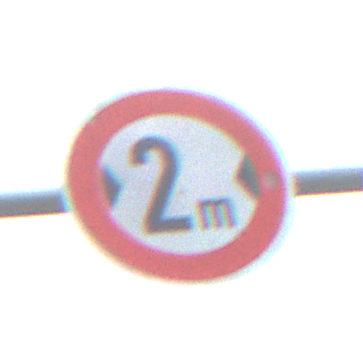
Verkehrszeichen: TatsaechlicheBreite2
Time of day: MorningAfternoon
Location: Outdoor (Nature)
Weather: PartlyCloudy
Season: NotSpecified
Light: Natural